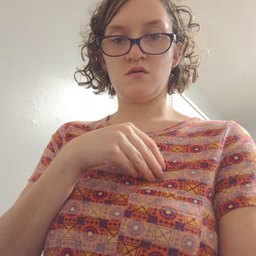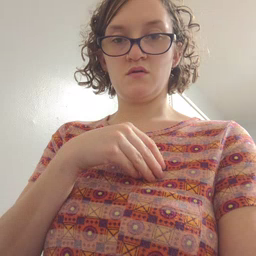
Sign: cloud